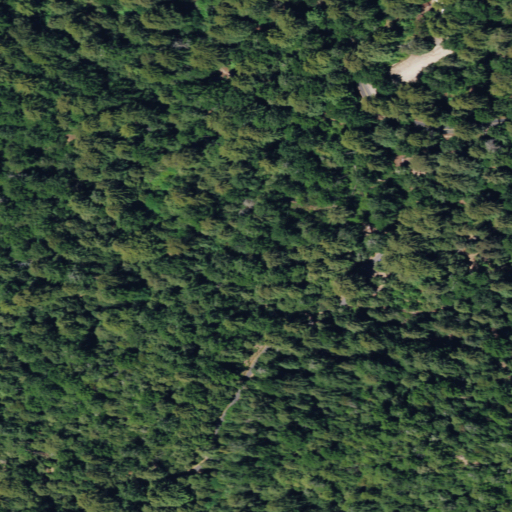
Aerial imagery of depression(s) in California named Big Basin containing grassland and open development